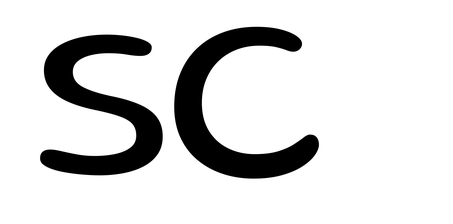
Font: Gluten_Light